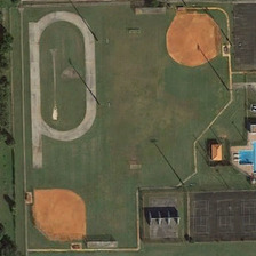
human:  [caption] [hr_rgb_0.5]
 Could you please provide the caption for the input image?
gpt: on the lawn with trees around  there are two baseballfields  a swimming pool  a ground track field  four tennis court and other sports grounds .

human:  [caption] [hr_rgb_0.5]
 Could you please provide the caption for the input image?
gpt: two baseballfields and several tennis courts and a track and field are in this sport park .

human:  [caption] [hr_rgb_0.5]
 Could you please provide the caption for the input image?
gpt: there are two baseball fields  an athletic track  four tennis courts and a swimming pool .

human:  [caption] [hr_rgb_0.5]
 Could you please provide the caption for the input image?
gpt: two baseball field in a square field with a blue bleachers .

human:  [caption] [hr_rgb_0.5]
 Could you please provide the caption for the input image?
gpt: two lines of green trees are near a playground next to two baseball fields and three tennis courts .